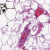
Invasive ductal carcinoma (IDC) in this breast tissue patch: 0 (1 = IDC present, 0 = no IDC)